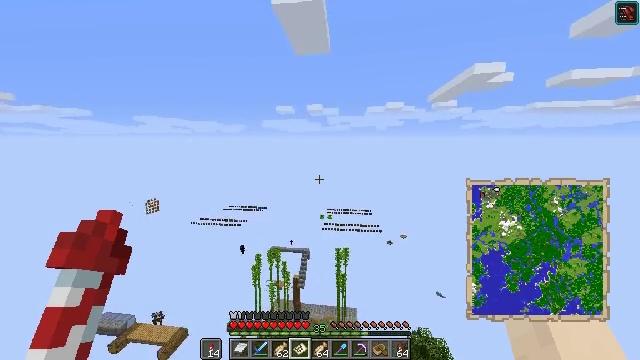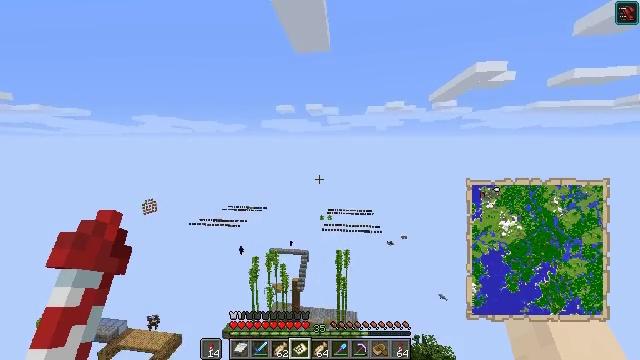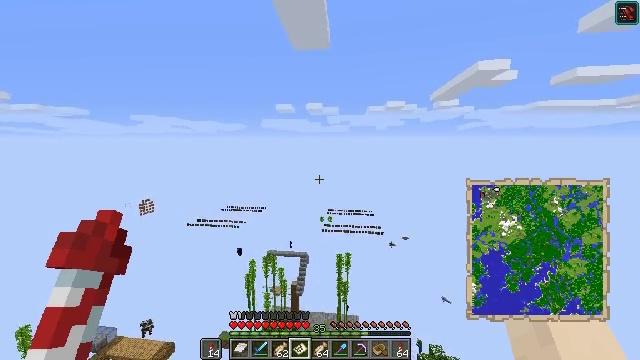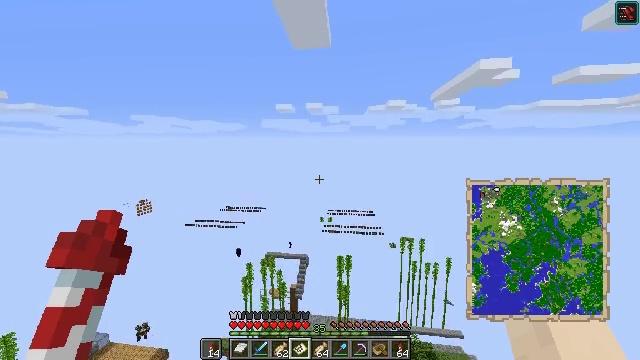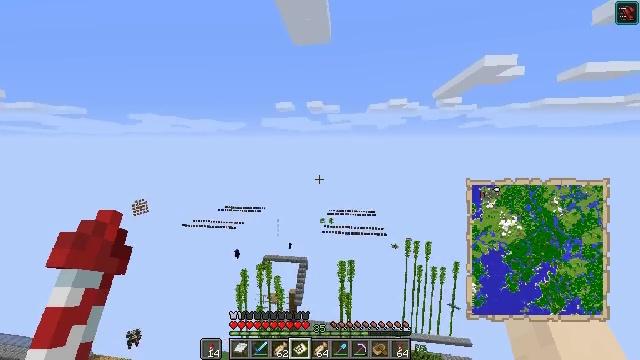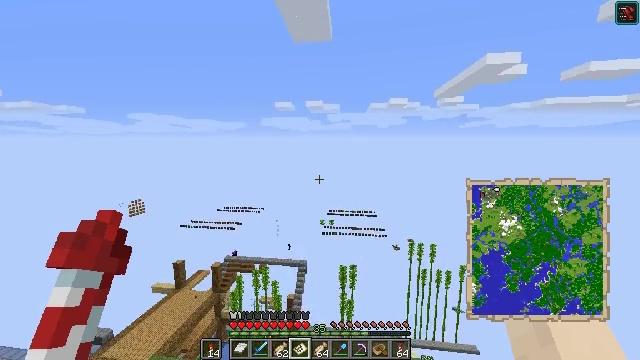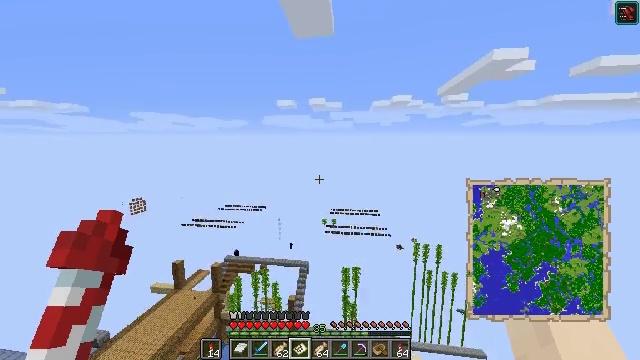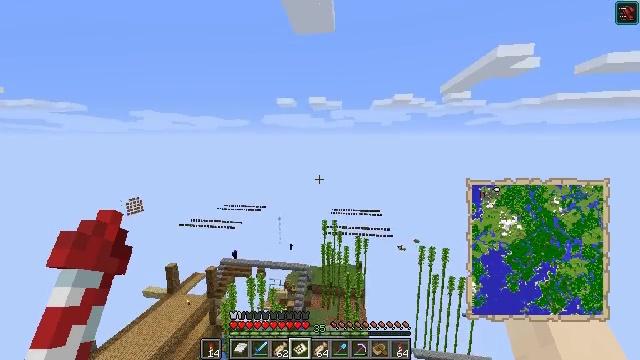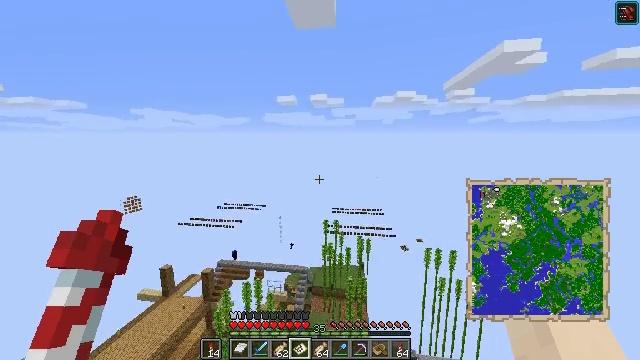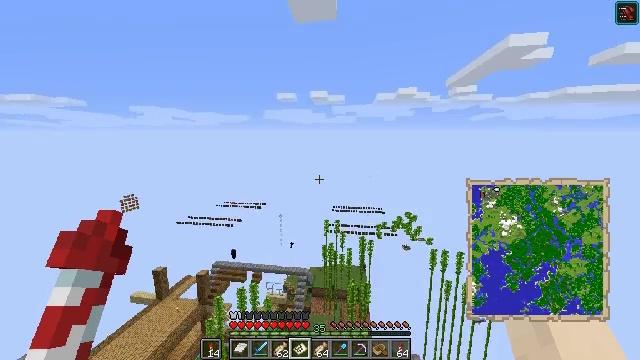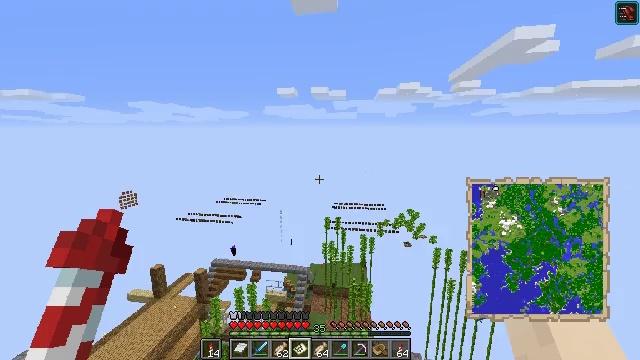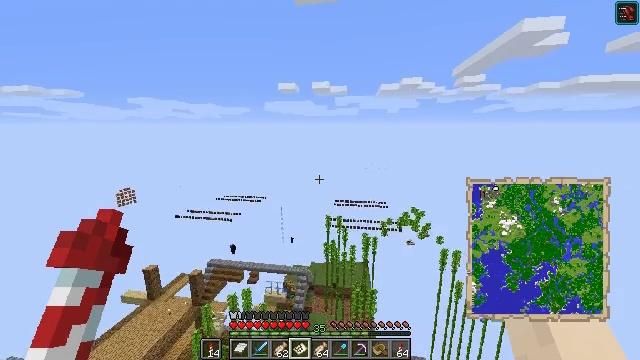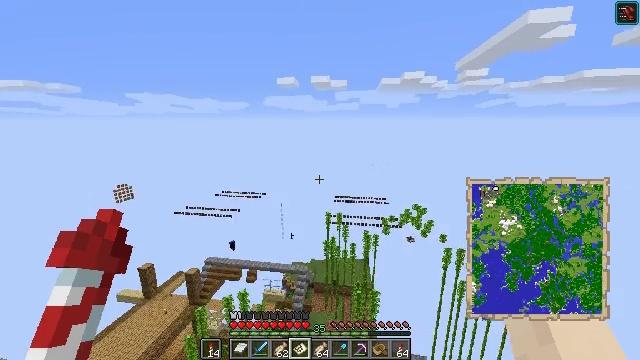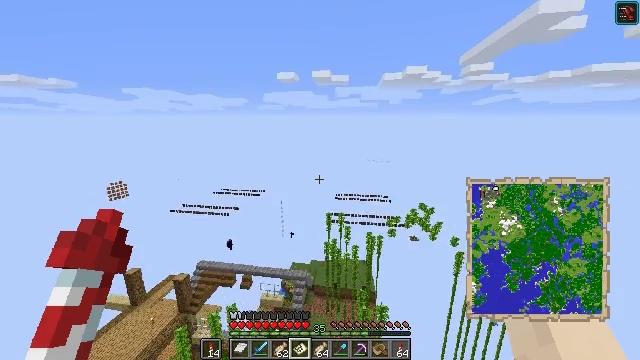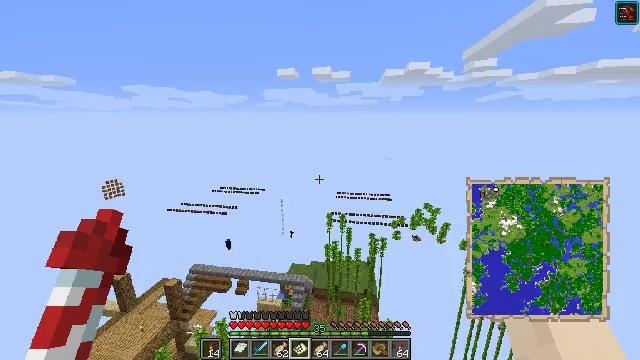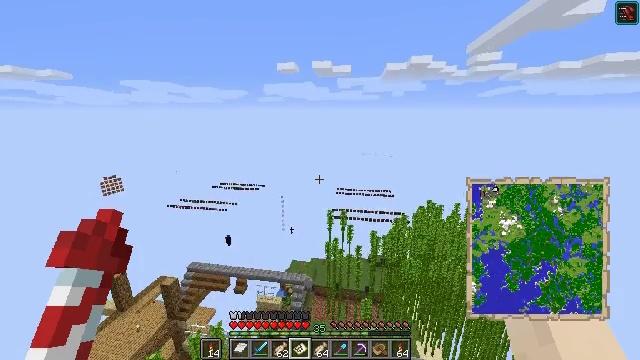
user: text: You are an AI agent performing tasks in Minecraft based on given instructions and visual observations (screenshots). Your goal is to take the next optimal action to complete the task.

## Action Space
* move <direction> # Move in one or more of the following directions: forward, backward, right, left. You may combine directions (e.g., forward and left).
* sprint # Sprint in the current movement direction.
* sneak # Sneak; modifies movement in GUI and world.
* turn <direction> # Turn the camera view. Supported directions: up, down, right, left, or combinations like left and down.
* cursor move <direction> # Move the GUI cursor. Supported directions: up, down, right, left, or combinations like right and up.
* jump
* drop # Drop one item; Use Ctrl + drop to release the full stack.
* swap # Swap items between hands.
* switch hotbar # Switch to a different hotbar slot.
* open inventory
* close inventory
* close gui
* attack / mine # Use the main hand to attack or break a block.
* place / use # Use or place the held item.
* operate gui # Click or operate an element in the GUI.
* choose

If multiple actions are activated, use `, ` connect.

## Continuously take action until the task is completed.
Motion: motion action
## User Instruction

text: Craft a map in the crafting table with paper and a compass.
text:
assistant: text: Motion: no_op
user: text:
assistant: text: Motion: no_op
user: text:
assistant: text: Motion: no_op
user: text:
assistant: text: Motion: no_op
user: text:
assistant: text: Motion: no_op
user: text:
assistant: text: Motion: no_op
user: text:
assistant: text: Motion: no_op
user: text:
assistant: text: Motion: no_op
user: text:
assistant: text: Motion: no_op
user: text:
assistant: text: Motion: turn down
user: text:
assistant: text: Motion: no_op
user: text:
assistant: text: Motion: turn down
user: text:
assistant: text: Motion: no_op
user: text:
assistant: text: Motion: no_op
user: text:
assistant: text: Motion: turn down
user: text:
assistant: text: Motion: no_op
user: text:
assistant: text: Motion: no_op
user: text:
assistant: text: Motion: no_op
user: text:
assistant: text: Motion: no_op
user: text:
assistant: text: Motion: no_op
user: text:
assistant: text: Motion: no_op
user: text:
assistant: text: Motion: no_op
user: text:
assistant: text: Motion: no_op
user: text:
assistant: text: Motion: no_op
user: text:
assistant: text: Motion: no_op
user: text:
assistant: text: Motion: no_op
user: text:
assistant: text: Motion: no_op
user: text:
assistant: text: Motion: no_op
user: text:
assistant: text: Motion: no_op
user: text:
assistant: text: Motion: no_op